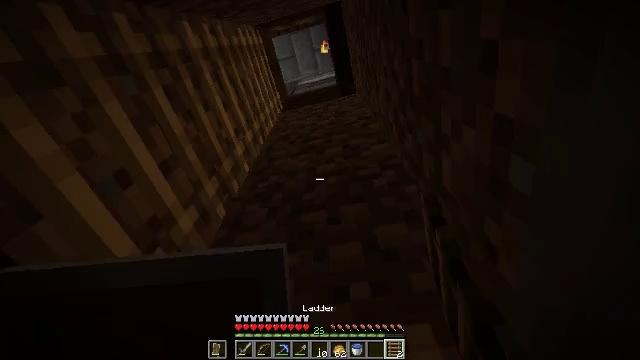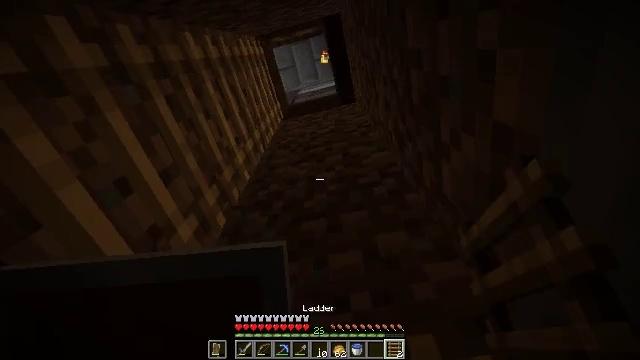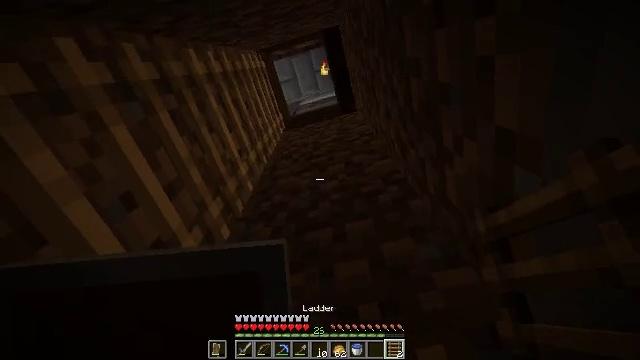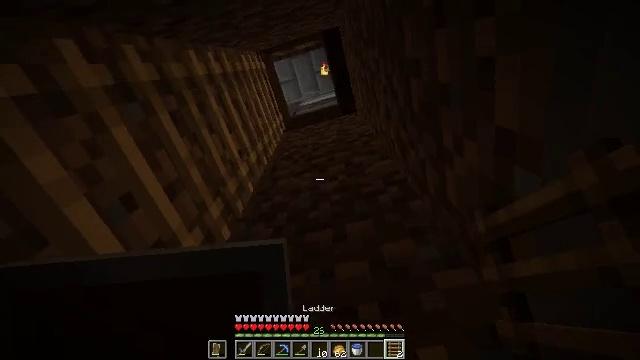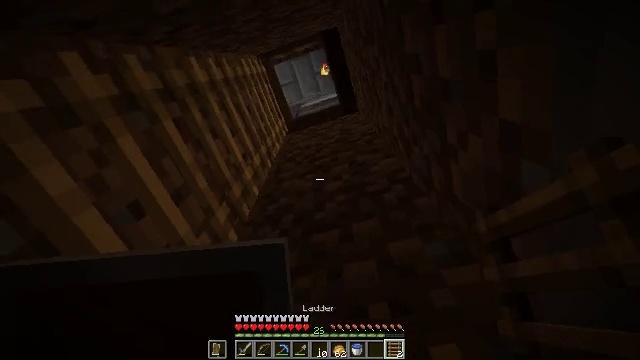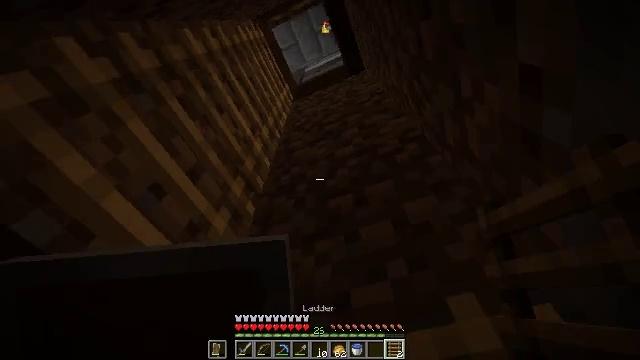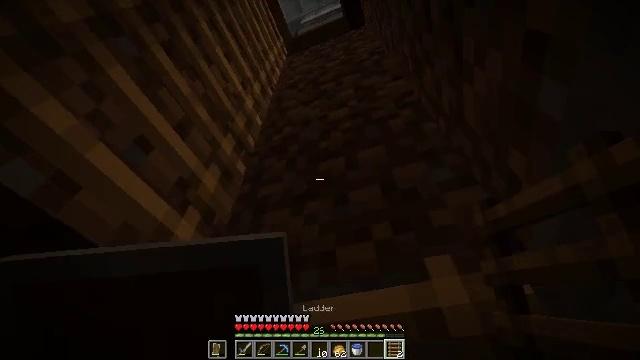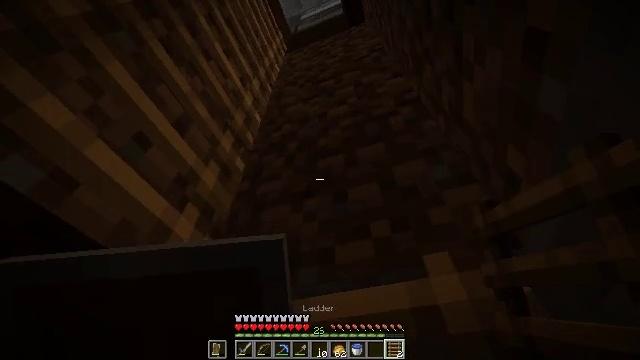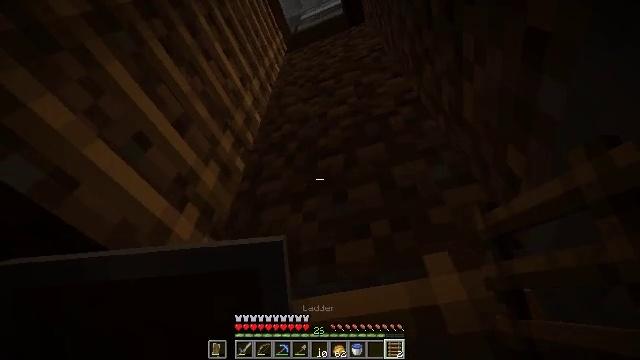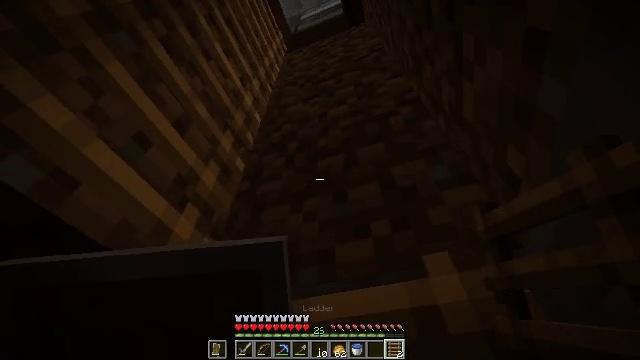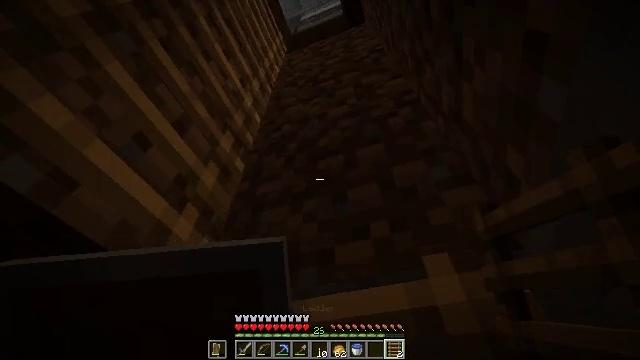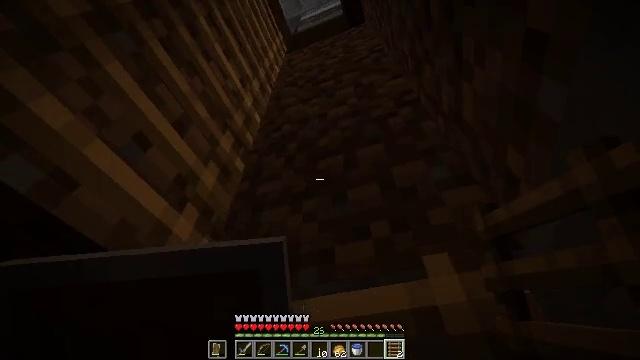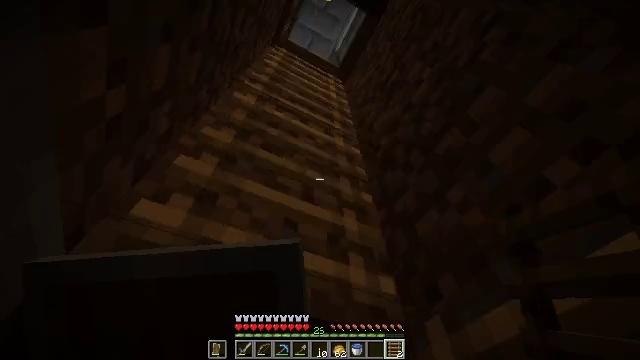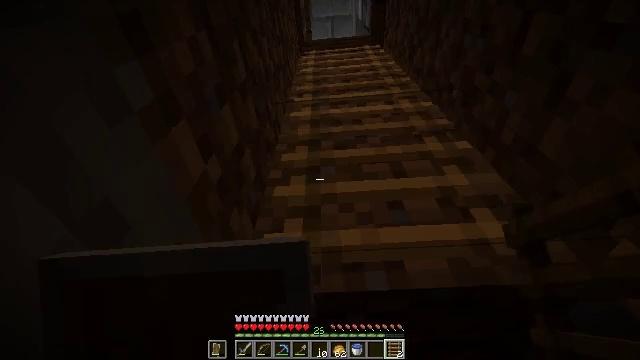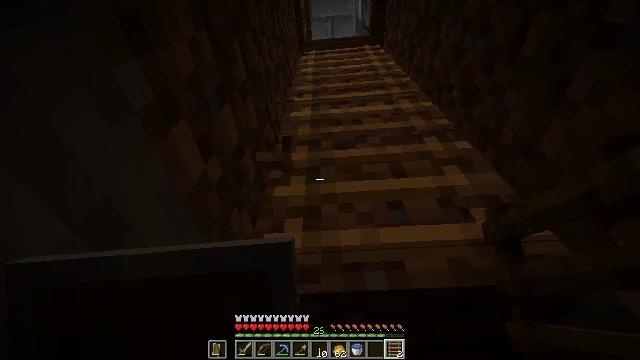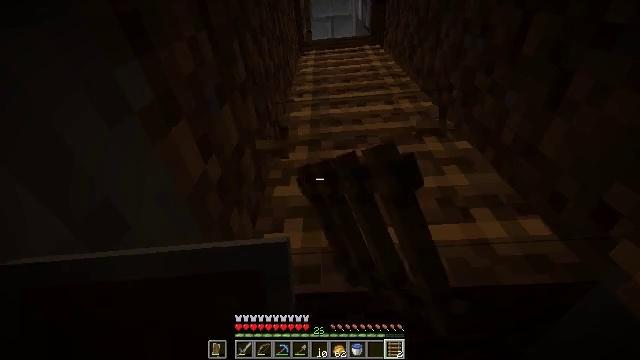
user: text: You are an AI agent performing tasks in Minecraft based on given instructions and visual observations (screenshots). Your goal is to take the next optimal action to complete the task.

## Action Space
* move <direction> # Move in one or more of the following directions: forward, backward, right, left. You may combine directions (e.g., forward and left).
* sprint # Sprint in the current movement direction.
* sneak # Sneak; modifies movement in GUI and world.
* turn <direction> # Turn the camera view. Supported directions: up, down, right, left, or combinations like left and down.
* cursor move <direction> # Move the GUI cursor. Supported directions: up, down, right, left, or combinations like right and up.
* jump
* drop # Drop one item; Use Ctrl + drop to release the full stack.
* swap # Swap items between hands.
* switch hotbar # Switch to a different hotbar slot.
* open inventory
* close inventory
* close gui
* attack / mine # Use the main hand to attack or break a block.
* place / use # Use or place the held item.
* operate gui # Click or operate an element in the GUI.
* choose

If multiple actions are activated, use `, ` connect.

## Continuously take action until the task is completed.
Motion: motion action
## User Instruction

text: Collect the ladder block.
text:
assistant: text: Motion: turn up
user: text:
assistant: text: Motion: turn left and up
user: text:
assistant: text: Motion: no_op
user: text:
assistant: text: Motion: turn left
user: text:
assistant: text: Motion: turn left and down
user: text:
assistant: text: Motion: turn right and down
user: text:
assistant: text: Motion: use / place
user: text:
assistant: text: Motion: use / place
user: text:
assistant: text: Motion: no_op
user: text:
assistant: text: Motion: no_op
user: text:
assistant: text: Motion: no_op
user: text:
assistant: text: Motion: turn left and up
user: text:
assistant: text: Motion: turn left and down
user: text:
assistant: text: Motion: attack / mine
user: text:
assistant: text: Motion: attack / mine
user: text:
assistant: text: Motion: no_op
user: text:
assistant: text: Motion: switch to hotbar 4
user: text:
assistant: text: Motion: switch to hotbar 4
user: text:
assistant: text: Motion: no_op
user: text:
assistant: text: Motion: open inventory
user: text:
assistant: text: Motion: open inventory
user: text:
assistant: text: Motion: no_op
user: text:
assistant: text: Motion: turn right and down
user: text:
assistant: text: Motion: sneak, turn right and down
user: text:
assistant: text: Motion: sneak, turn right and down
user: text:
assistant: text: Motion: sneak, turn right
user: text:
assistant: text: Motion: sneak, turn up
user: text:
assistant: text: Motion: sneak, turn right and up
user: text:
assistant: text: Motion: sneak, turn right
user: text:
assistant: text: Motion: sneak, turn left and down